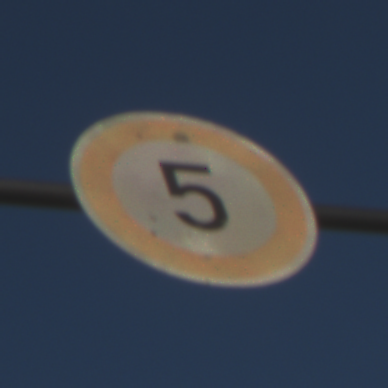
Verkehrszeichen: Geschwindigkeit5
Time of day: MorningAfternoon
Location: Outdoor (Nature)
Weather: Clear
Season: NotSpecified
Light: Natural